Question: This is an 8-digit puzzle. Find the minimum number of steps to restore it.
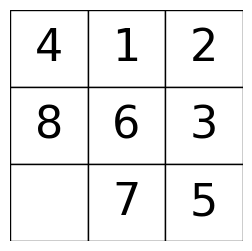
Answer: 12